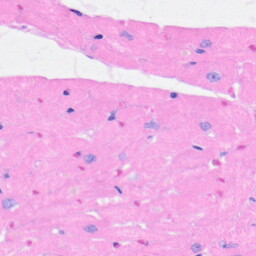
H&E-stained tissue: Heart